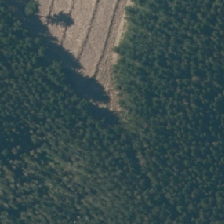
Land cover: harvested_forest